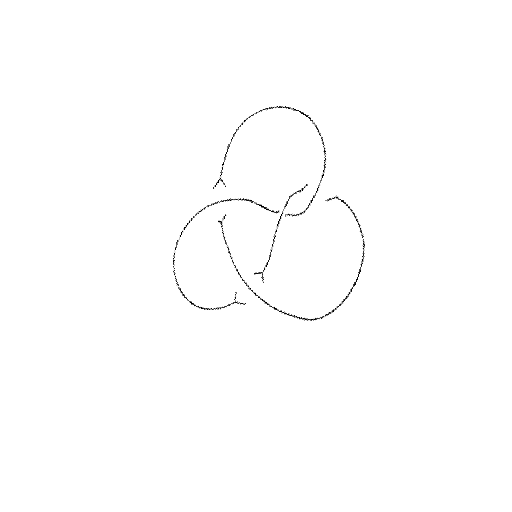
Crossing number: 4